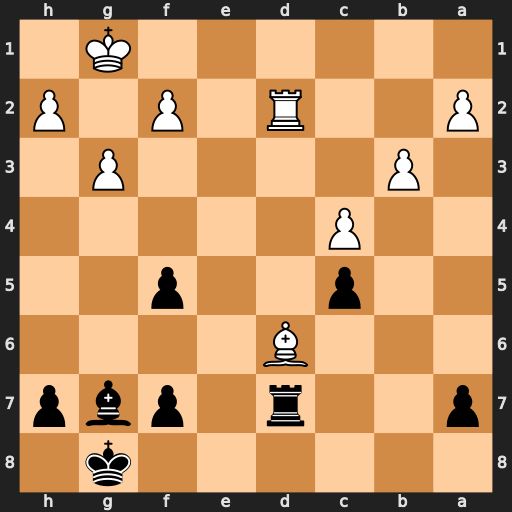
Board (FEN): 6k1/p2r1pbp/3B4/2p2p2/2P5/1P4P1/P2R1P1P/6K1
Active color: b
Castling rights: -
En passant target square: -
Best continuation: Be5 Rd5 Bxd6